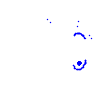
Particle: proton